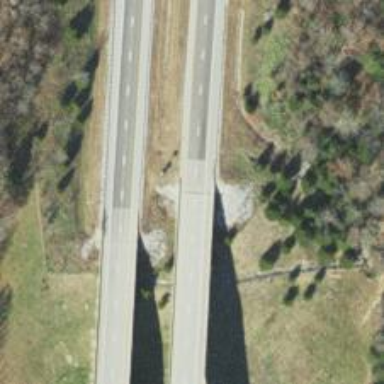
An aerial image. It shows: Beam-structured bridge over trunk highway expressway.